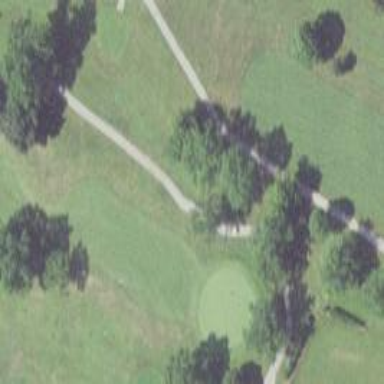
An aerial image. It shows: Grassy area designated as golf fairway.